Chest X-ray:
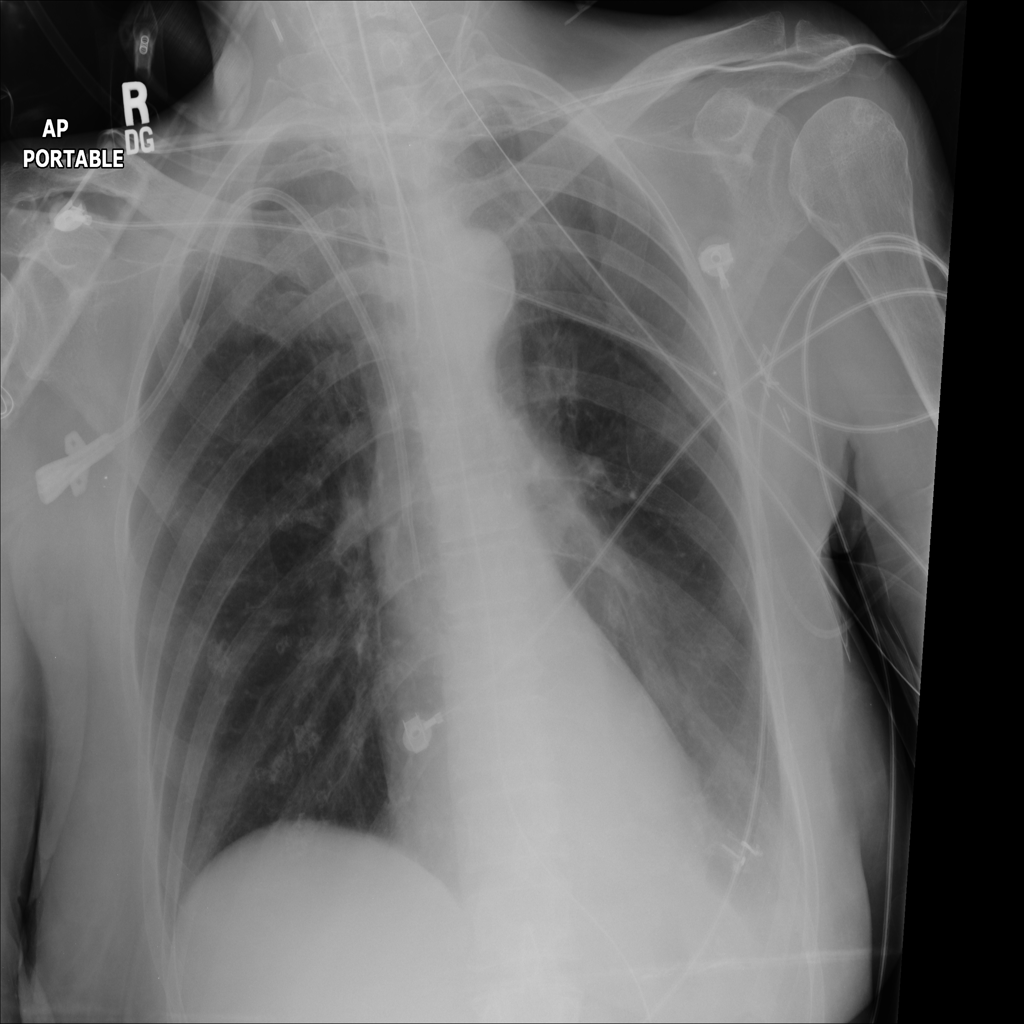
Findings: Calcification, Effusion
No abnormal finding: no